Question: I've managed to delete all entities stored using Core Data (following <URL>.
The problem is, I've noticed the primary key is still counting upwards. Is there a way (without manually writing a SQL query) to reset the Z_MAX value for the entity? Screenshot below to clarify what I mean.
The value itself isn't an issue, but I'm just concerned that at some point in the future the maximum integer may be reached and I don't want this to happen. My application syncs data with a web service and caches it using core data, so potentially the primary key may increase by hundreds/thousands at a time. Deleting the entire Sqlite DB isn't an option as I need to retain some of the information for other entities.
I've seen the 'reset' method, but surely that will reset the entire Sqlite DB? How can I reset the primary key for just this one set of entities? There are no relationships to other entities with the primary key I want to reset.

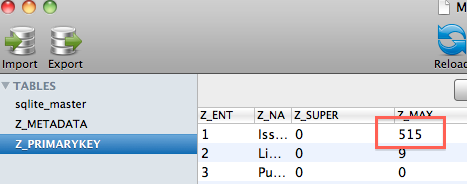
Answer: > I'm just concerned that at some point
in the future the maximum integer may
be reached and I don't want this to
happen.
Really? What type is your primary key? Because if it's anything other than an Int16 you really don't need to care about that. A signed 32-bit integer gives you 2,147,483,647 values. A 64-bit signed integer gives you 9,223,372,036,854,775,807 values.
If you think you're going to use all those up, you probably have more important things to worry about than having an integer overflow.
More importantly, if you're using Core Data you shouldn't need to care about or really use primary keys. Core Data isn't a database - when using Core Data you are meant to use relationships and not really care about primary keys. Core Data has no real need for them.